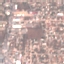
Label: Residential